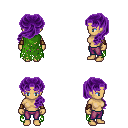
a pixel art fantasy rpg character, female body template, human, tanned skin, green tattered cape, magenta pants, purple princess hairstyle, leather bracers, four views (front, back, left, right), 2x2 character sprite sheet, small pixel art, hard edges, no anti-aliasing